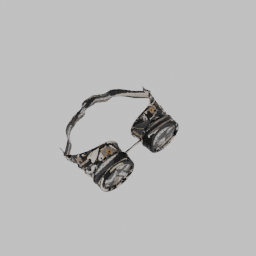
Label: people